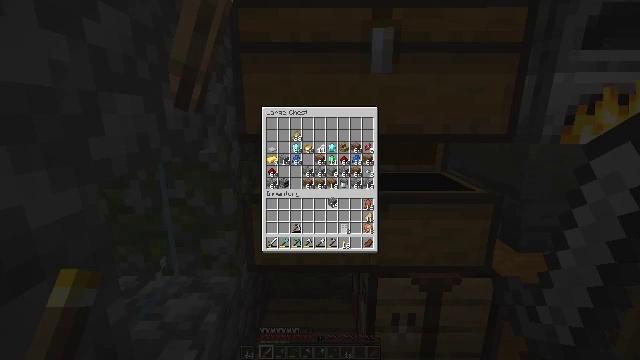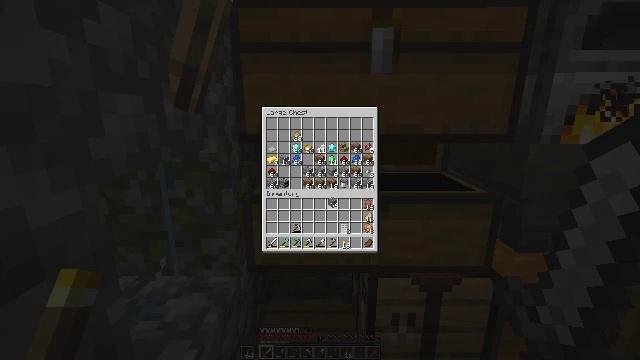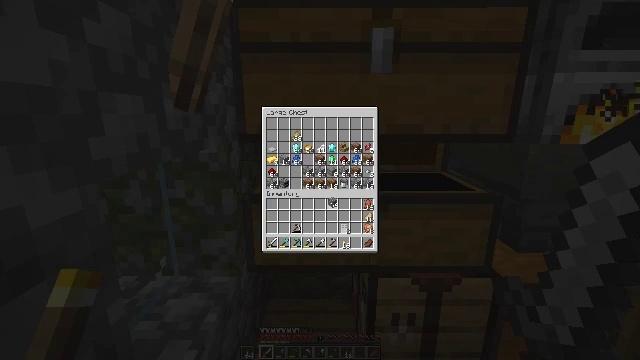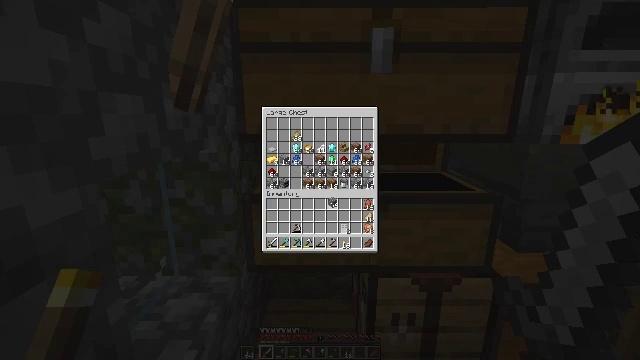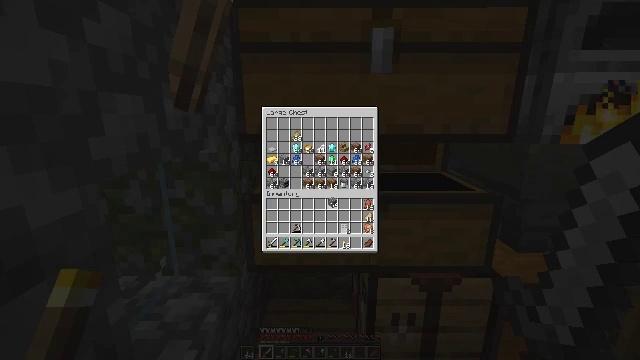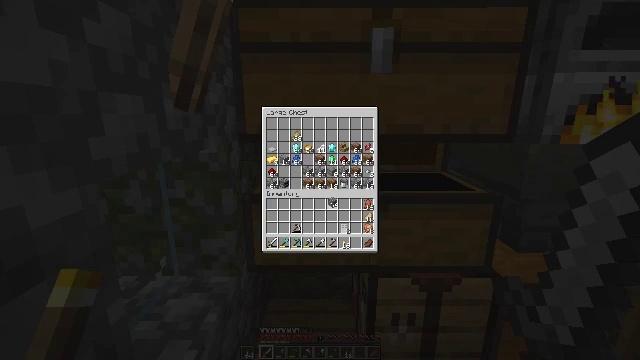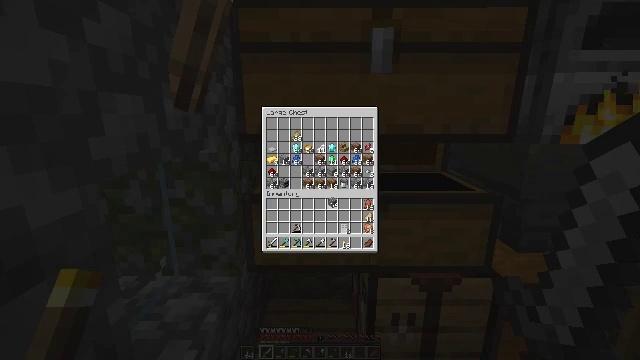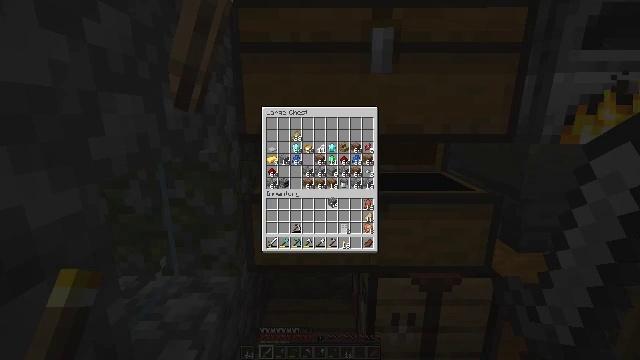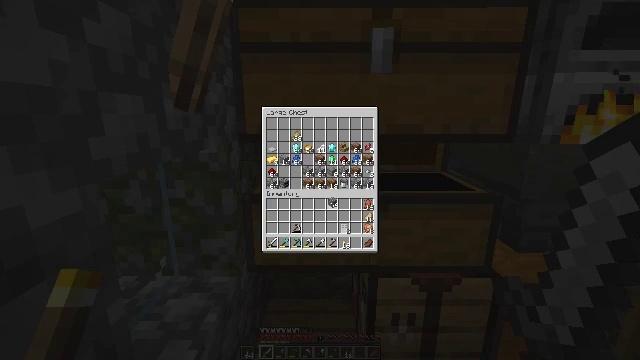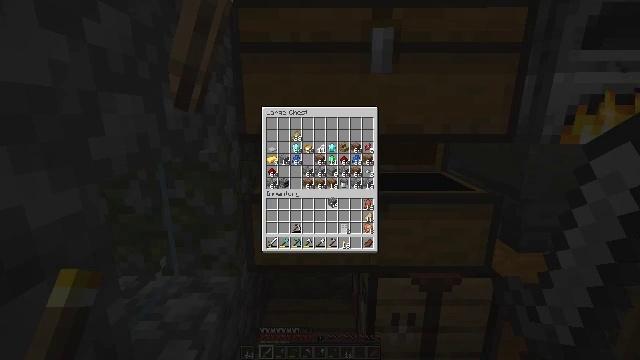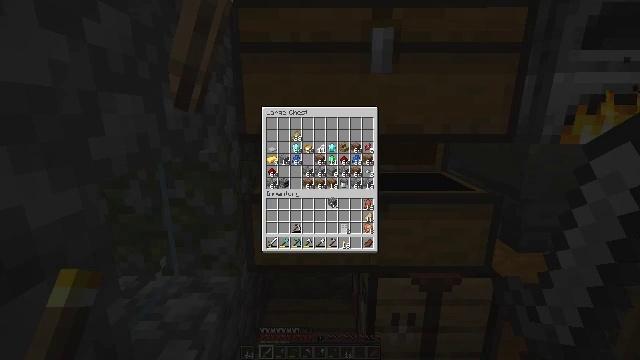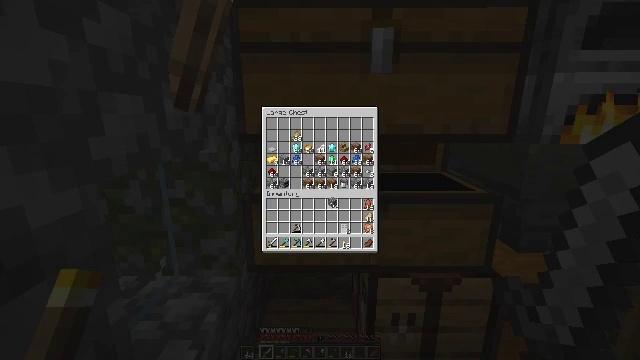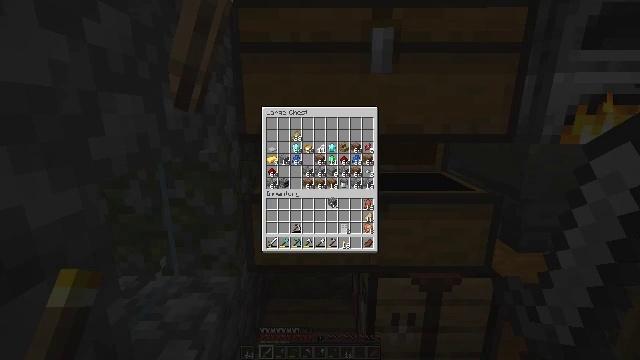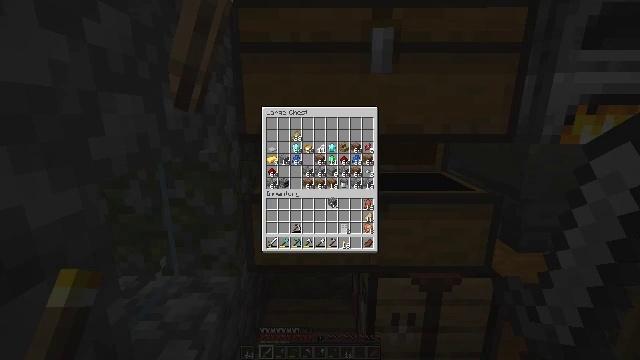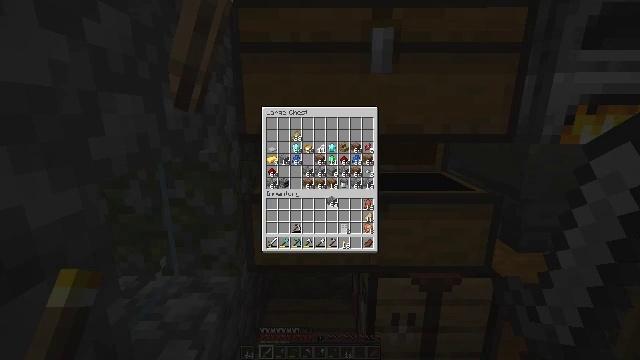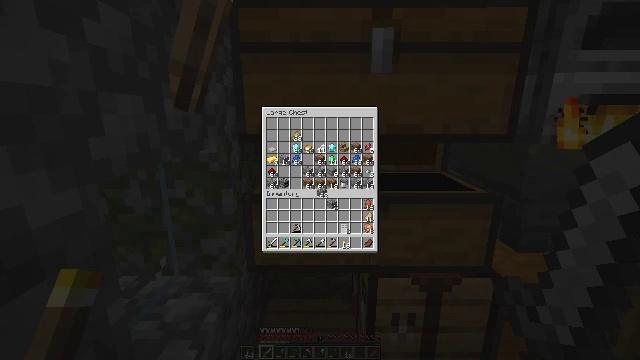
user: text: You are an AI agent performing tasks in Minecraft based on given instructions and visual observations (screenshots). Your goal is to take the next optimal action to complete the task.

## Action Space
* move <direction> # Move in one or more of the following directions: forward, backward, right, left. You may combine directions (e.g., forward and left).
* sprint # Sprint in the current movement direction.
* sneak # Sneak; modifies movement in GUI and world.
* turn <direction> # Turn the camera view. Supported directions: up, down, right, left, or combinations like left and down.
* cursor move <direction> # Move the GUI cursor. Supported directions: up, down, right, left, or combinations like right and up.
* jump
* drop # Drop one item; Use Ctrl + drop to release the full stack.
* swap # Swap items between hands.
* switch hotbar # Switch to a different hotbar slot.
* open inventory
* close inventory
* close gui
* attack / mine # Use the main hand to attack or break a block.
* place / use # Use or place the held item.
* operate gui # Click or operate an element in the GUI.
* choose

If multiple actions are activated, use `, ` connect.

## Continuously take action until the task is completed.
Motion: motion action
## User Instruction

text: With a piece of stone, craft a stone button.
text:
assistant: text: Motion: no_op
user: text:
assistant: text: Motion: no_op
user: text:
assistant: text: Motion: no_op
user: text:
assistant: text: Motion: no_op
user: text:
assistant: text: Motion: no_op
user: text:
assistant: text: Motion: no_op
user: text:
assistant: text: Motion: use / place
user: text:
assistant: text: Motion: use / place
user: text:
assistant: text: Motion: use / place
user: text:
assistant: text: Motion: no_op
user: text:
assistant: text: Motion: no_op
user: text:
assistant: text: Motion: use / place
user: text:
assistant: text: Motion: use / place
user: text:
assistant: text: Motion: use / place
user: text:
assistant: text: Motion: turn left and up
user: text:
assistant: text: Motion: turn left and up
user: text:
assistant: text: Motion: no_op
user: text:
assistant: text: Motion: no_op
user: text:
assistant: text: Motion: no_op
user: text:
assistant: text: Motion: no_op
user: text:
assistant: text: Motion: no_op
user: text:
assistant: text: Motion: no_op
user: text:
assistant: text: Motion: no_op
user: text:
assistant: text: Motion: no_op
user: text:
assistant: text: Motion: attack / mine
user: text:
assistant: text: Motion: attack / mine
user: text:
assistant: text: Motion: attack / mine
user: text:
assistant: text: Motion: no_op
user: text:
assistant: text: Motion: no_op
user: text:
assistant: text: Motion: no_op